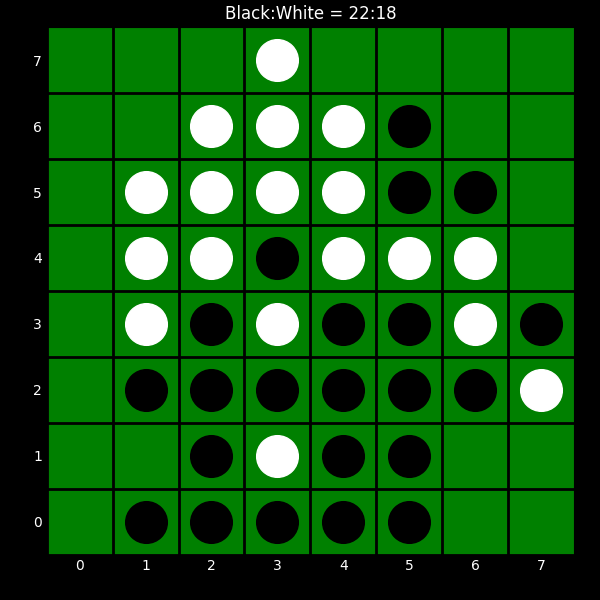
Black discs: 22
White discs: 18